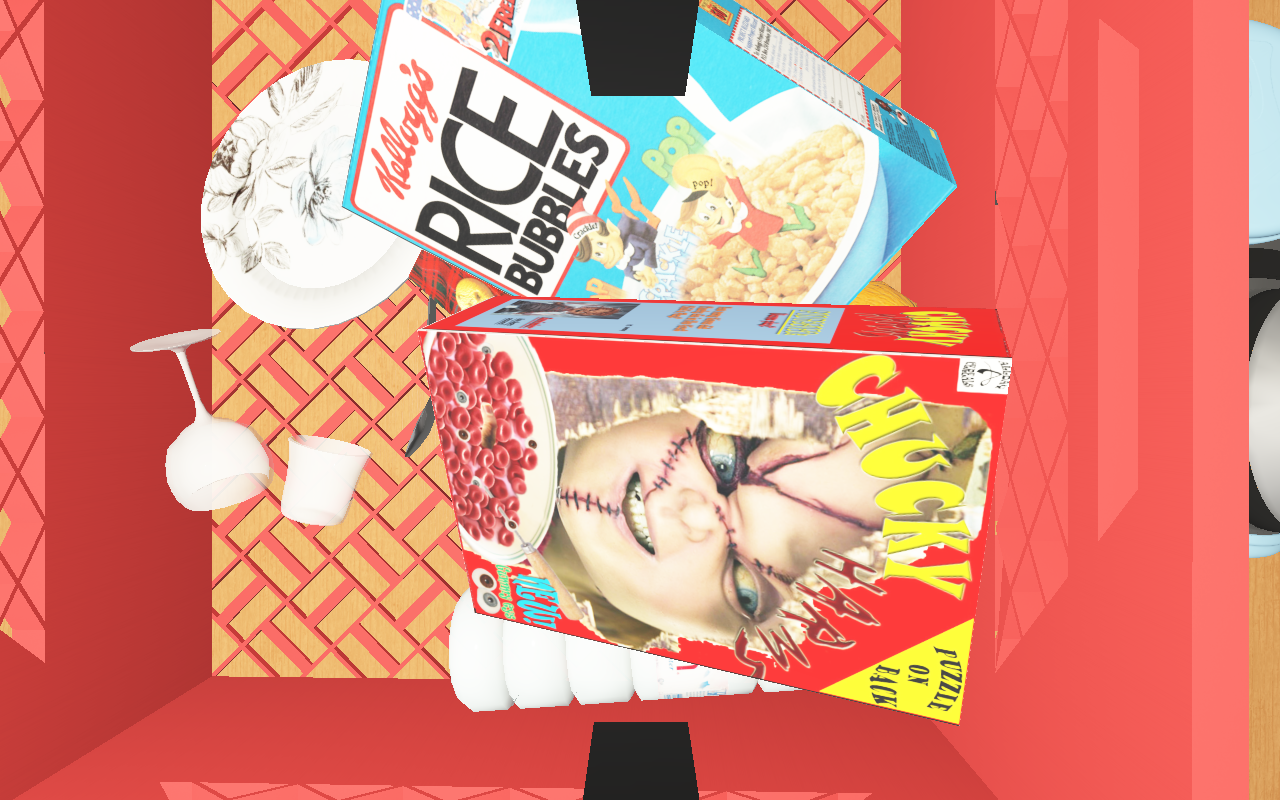
Objects in the scene:
apple
apple
orange
orange
plate
jam jar
cereal box
cereal box